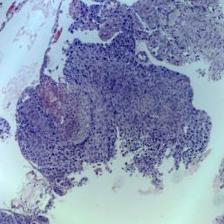
Diagnosis: OSCC